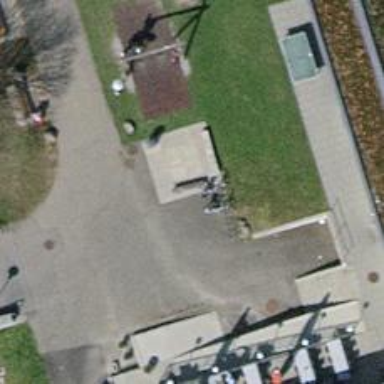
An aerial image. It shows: Concrete bench.